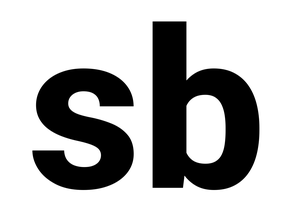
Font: Roboto_ExtraBold